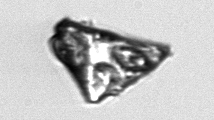
Label: Delphineis